Field crop: tomato
Growth stage: 1
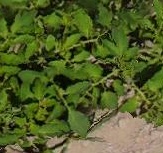
Species: tomato